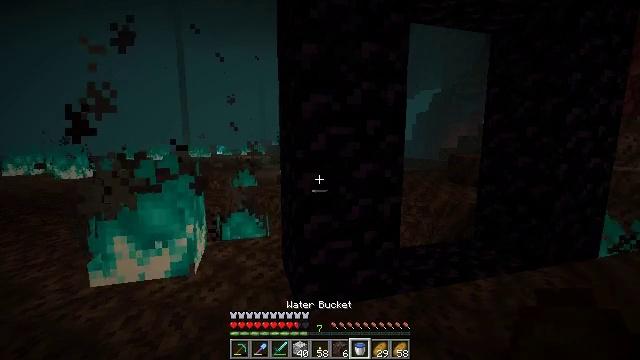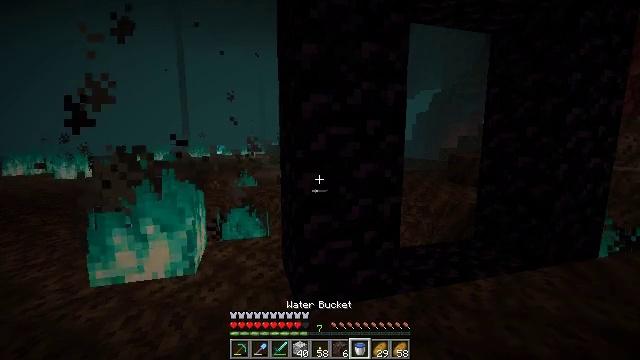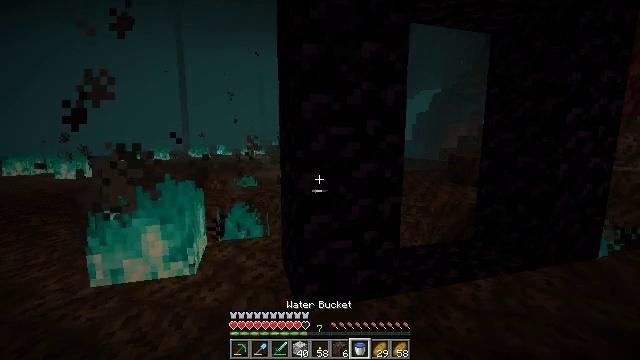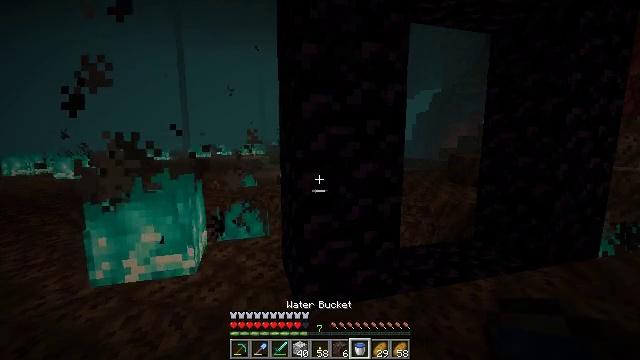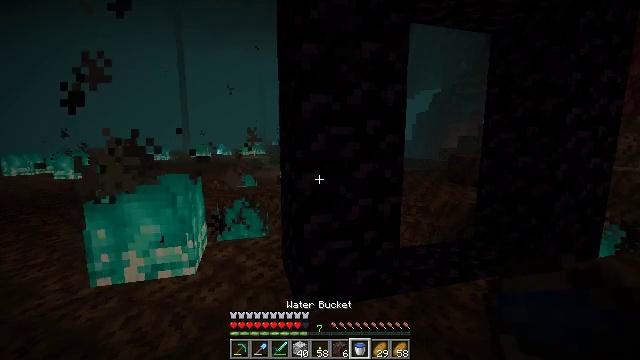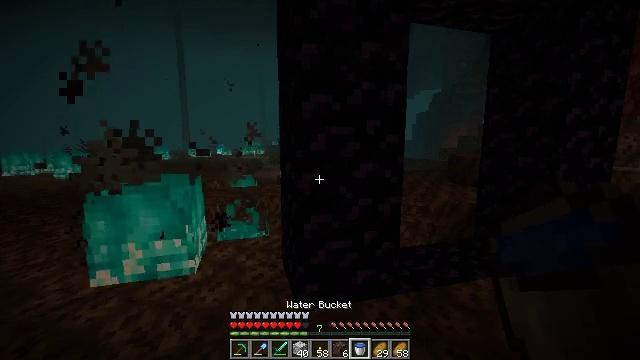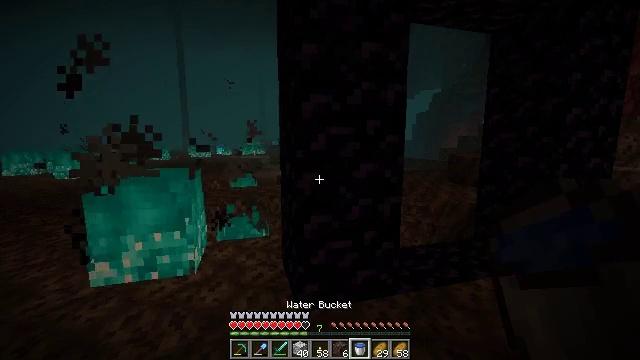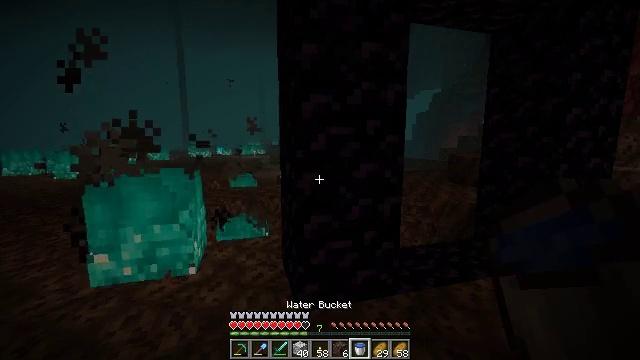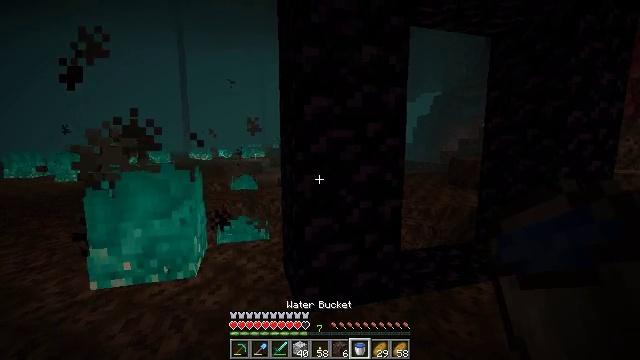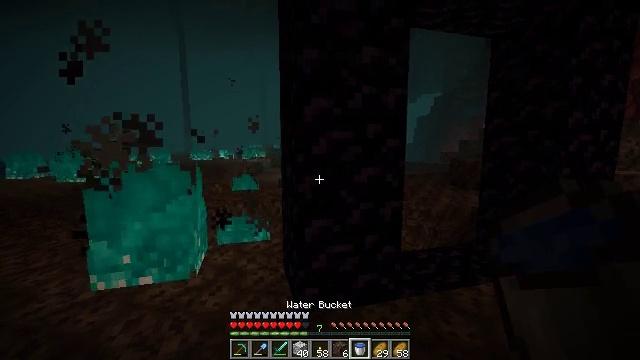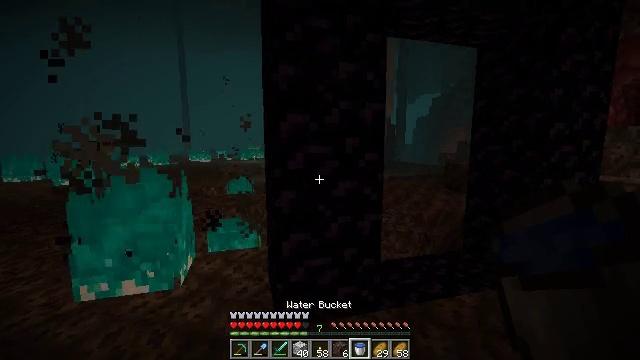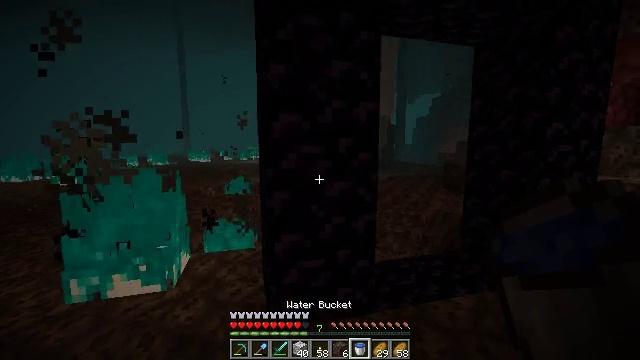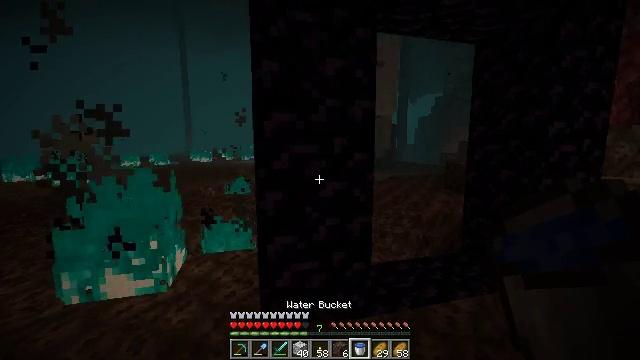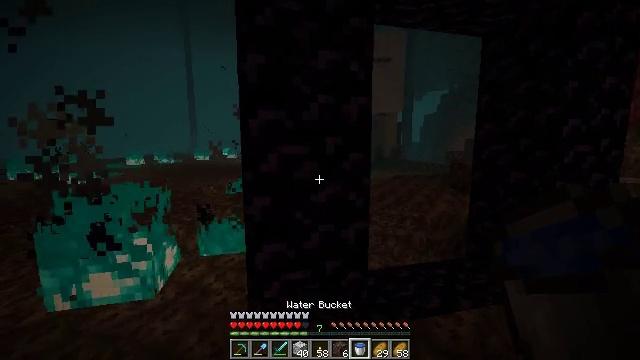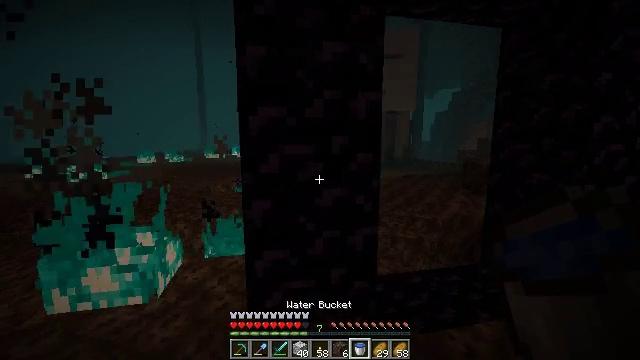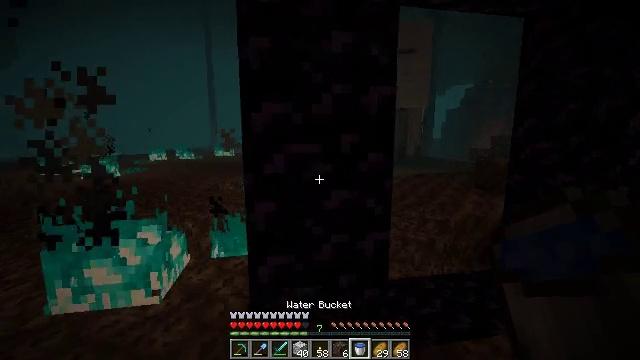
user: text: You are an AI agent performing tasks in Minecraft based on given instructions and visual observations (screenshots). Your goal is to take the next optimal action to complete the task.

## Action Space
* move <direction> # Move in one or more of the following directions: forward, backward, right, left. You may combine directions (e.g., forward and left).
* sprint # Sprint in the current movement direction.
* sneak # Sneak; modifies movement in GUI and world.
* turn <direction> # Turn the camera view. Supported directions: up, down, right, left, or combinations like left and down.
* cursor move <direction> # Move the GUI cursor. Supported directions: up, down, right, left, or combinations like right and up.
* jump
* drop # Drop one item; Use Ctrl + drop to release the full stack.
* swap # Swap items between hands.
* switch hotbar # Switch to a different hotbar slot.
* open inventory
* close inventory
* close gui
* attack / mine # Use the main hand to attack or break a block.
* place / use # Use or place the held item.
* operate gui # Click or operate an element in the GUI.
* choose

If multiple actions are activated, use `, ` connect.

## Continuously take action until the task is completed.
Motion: motion action
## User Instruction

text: Attack the soul fire to put it out.
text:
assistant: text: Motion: switch to hotbar 7
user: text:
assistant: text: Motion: switch to hotbar 7
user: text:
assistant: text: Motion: switch to hotbar 7
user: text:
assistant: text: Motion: no_op
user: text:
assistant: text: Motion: no_op
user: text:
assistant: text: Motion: no_op
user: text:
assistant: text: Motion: no_op
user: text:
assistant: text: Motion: no_op
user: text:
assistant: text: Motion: move right
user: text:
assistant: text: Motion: move right
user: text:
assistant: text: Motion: move forward and move right
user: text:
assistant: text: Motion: move forward and move right
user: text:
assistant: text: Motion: move forward, turn left
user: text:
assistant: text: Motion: move forward, turn left
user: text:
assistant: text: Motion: move forward, turn left
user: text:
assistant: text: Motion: move forward
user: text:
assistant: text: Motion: no_op
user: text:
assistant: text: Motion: open inventory
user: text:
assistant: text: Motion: open inventory
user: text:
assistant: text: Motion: open inventory
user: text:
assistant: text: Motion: cursor move right and down
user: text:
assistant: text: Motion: cursor move right and down
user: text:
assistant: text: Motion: cursor move right and down
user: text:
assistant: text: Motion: no_op
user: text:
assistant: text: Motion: no_op
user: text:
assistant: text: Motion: no_op
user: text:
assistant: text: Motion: cursor move right
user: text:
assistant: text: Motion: cursor move right
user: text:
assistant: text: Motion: no_op
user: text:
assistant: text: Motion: no_op